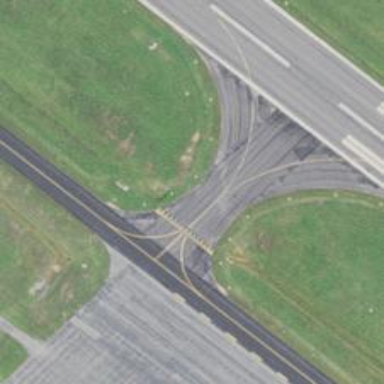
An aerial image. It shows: Image of taxiway at airport.